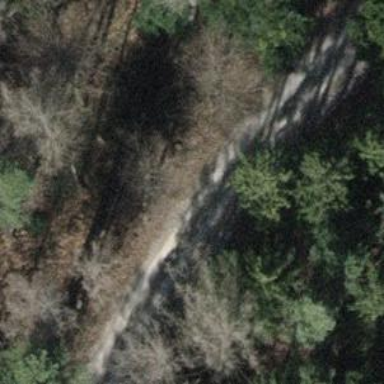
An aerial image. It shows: Gravel track with grade 2 quality.